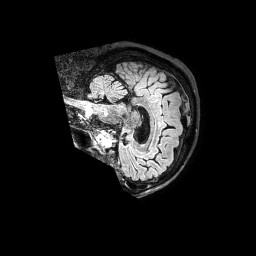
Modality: FLAIR
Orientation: sagittal
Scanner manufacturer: philips
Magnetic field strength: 3 T
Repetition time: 4.8 s
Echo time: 0.2794 s